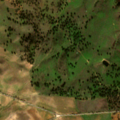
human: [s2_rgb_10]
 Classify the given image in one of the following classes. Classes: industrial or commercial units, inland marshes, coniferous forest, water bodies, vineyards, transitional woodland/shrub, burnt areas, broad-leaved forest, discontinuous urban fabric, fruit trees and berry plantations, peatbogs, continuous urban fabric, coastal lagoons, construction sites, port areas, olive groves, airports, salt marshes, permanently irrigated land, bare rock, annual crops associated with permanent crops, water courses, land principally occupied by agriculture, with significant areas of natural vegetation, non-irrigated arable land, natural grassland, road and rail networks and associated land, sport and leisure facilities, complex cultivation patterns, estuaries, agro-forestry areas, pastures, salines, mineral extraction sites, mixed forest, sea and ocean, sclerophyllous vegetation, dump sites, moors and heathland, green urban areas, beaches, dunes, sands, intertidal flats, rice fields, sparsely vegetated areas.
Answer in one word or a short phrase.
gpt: non-irrigated arable land, olive groves, pastures, agro-forestry areas, sclerophyllous vegetation